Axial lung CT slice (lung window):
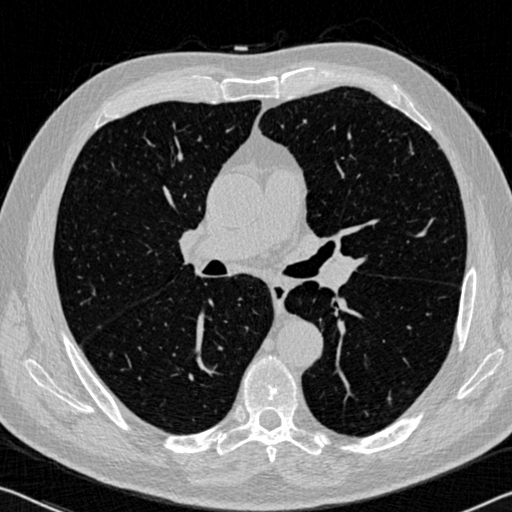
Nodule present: no